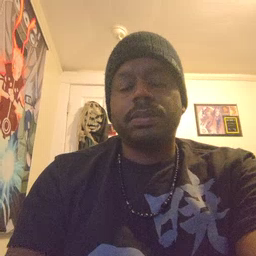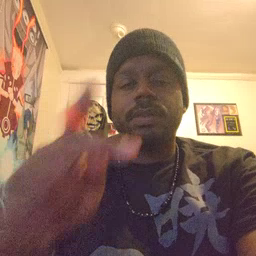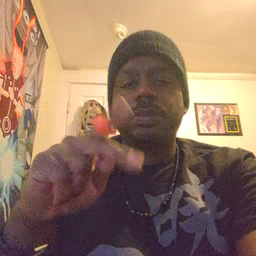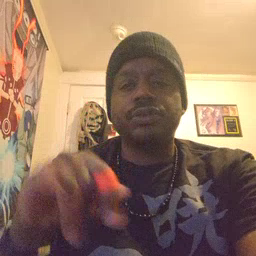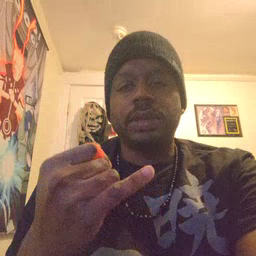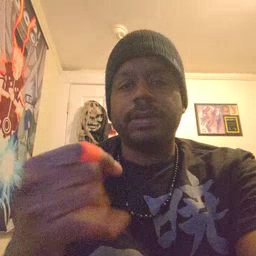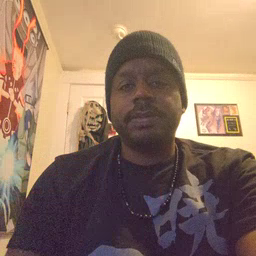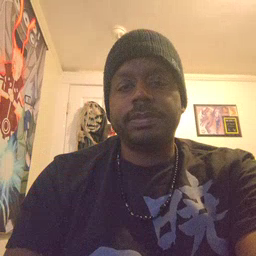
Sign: pajamas